Interaction volume radius: 10 \u00c5
Interaction volume height: 10 \u00c5
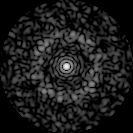
Disorder parameter: 0.787